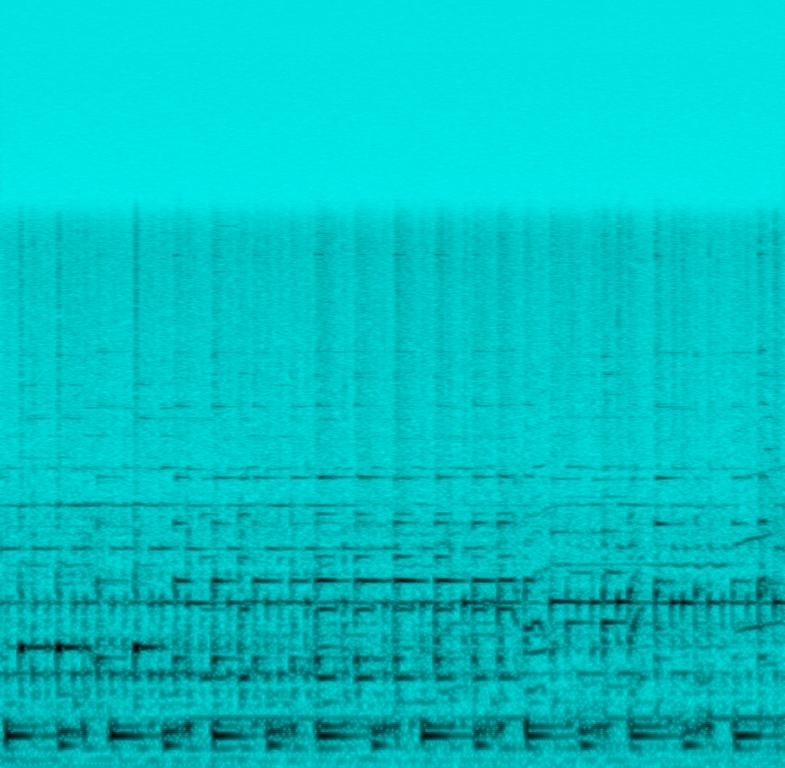
A banjo is playing a solo along to an upright-bass laying a simple monotone bassline. This song may be playing in a bar with live music. This is an amateur recording.